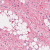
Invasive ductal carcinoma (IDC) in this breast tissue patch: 1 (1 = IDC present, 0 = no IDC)